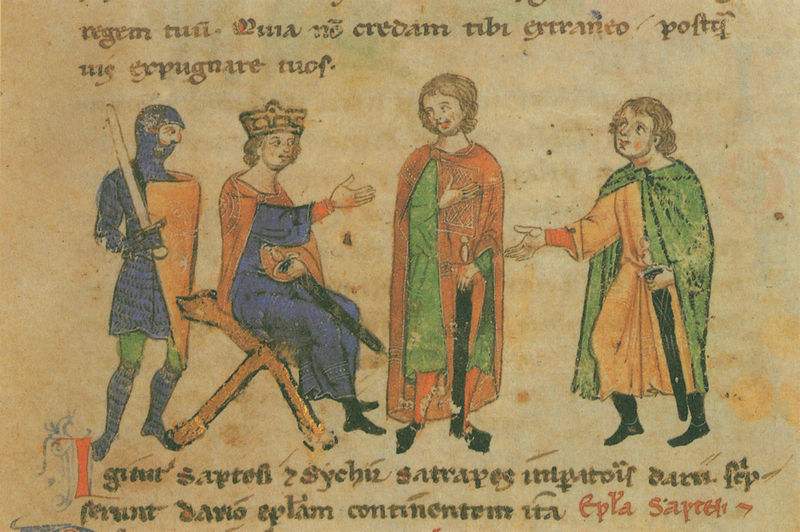
Titel: Alexanderroman
Institution: Leipzig, Stadtbibliothek
Schlagwörter: blau, hand, mann, umhang, sitzen, männer, stuhl, zeichnung, rot, malerei, bart, gesicht, stehen, gesten, hände, porträt, gold, sitzend, krone, farbig, schrift, papier, figuren, kaiser, könig, thron, schild, buch, schwert, text, ritter, rüstung, buchseite, pergament, mittelalter, handschrift, zepter, latein, lateinisch, initial, buchmalerei, inkunabel, knappe, initialie, k, vorsprache, bittgesuch, faldistorium, tibi